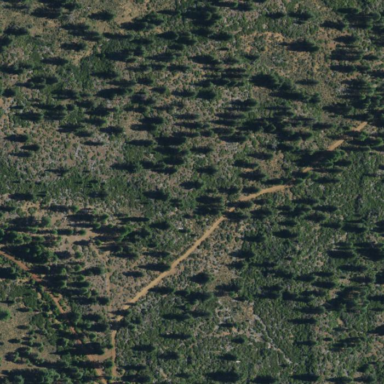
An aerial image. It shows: Forest area.